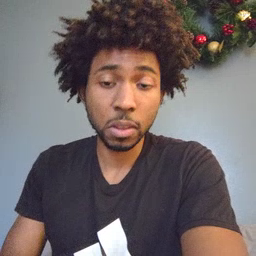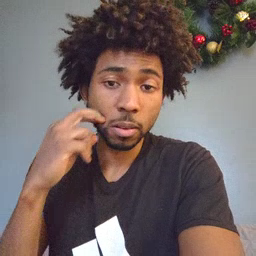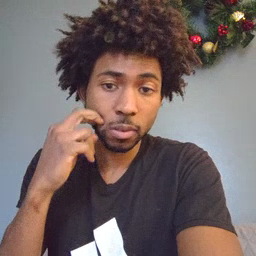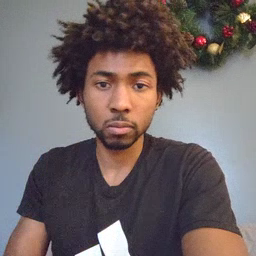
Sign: gum